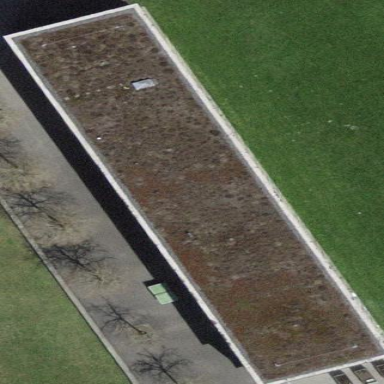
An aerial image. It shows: School building with flat roof.